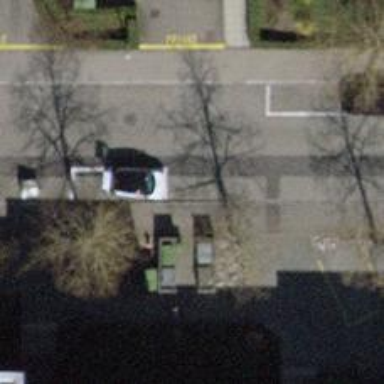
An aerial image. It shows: Avenue lined with deciduous broadleaved trees.